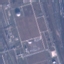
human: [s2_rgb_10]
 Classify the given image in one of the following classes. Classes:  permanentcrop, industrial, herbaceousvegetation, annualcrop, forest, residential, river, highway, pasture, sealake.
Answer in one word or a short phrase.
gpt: Industrial